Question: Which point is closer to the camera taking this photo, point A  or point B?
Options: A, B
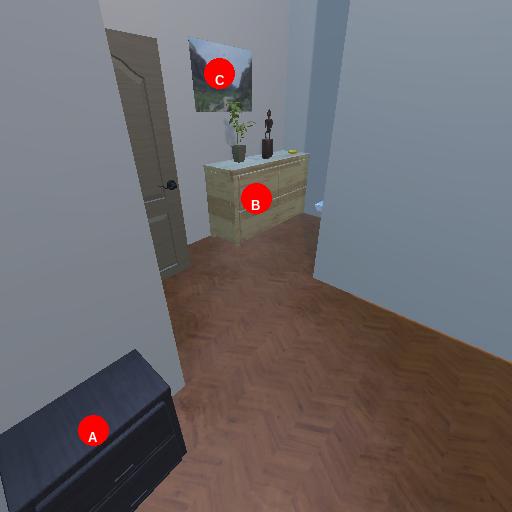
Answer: A